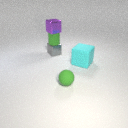
small green rubber cylinder above small gray metal cube